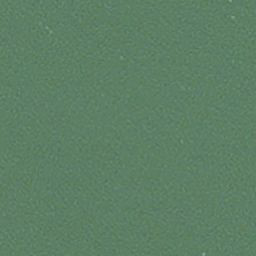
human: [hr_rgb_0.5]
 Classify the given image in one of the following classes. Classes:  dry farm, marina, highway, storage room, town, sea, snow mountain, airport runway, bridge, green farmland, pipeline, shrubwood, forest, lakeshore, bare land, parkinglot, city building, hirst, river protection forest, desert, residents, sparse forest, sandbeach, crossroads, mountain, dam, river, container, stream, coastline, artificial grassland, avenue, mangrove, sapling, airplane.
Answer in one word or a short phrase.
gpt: sea